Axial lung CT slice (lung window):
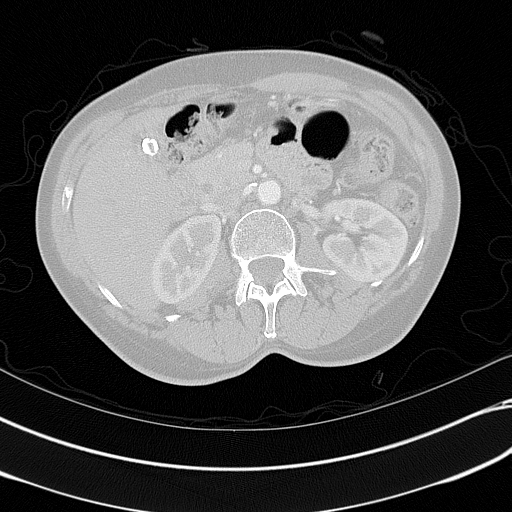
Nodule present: no